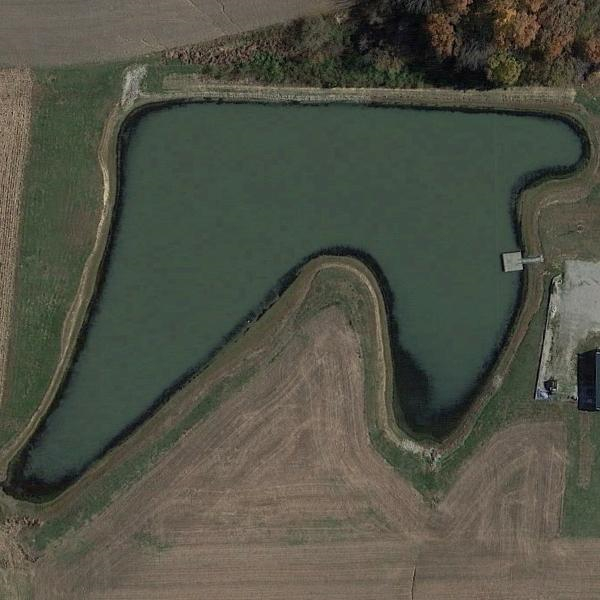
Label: Pond